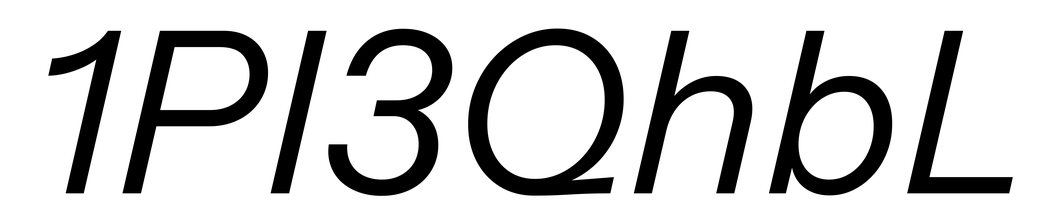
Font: InstrumentSans-Italic_Italic